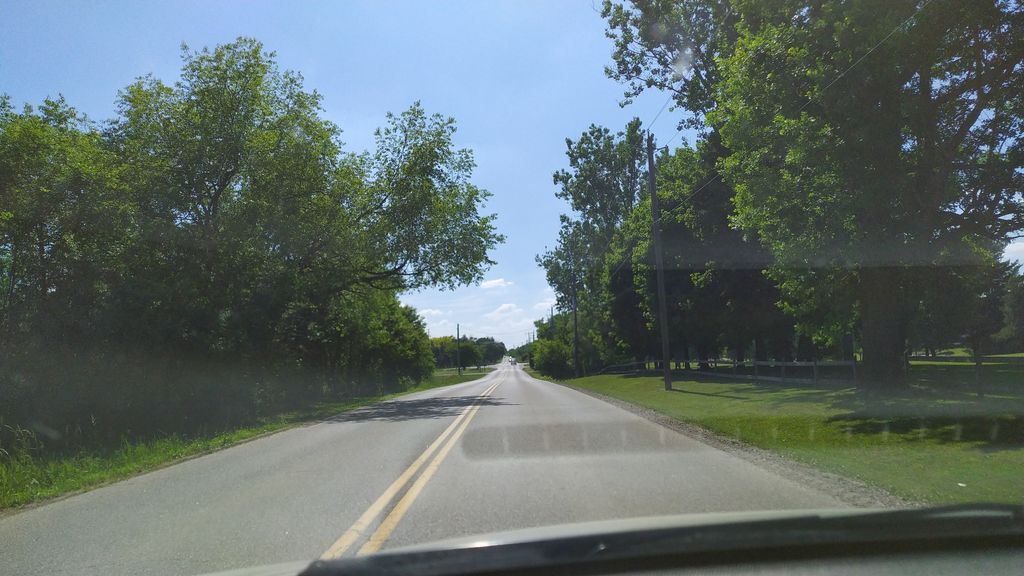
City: kitchener-waterloo